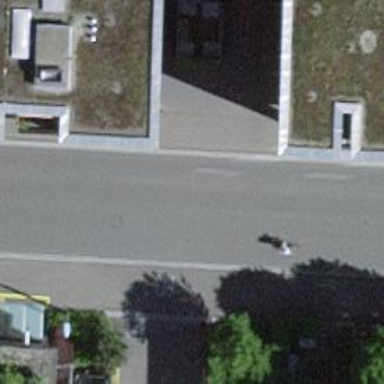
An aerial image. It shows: Secondary road with asphalt surface. There are sidewalks on both sides and cycle track on the right.